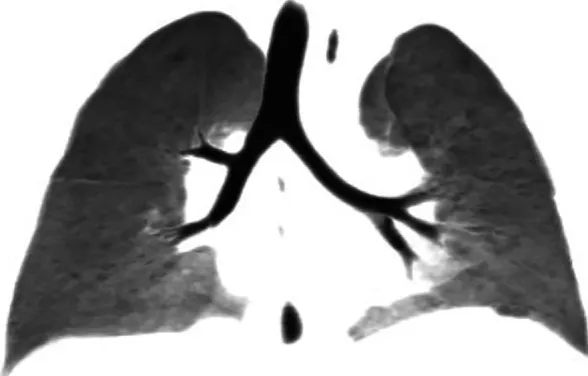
CT plain scan showed bilateral trachea patency and no obvious foreign bodies on the 9th day after surgery.
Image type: radiology (ct)